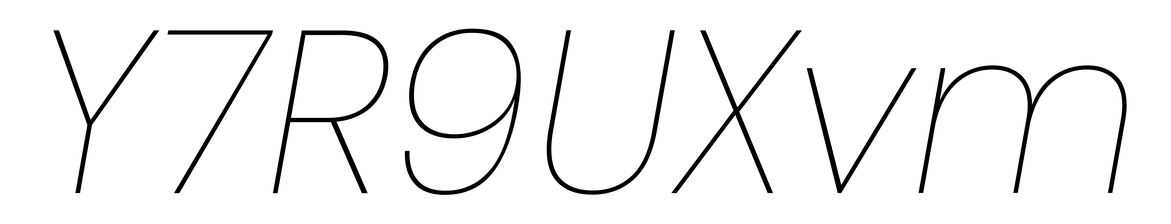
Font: Poppins-ThinItalic